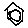
Label: hexagon